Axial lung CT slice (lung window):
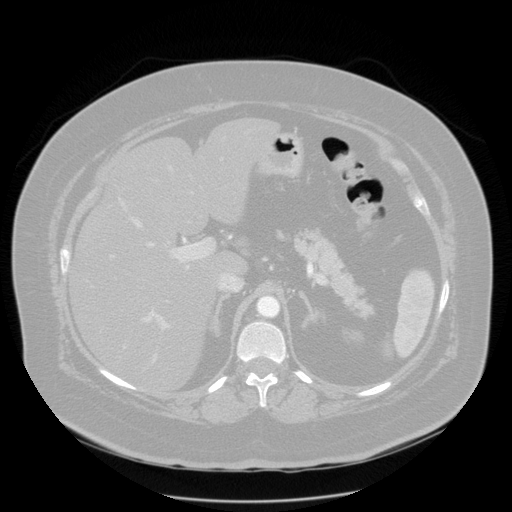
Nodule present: no